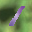
Label: 1